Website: macys
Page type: payment
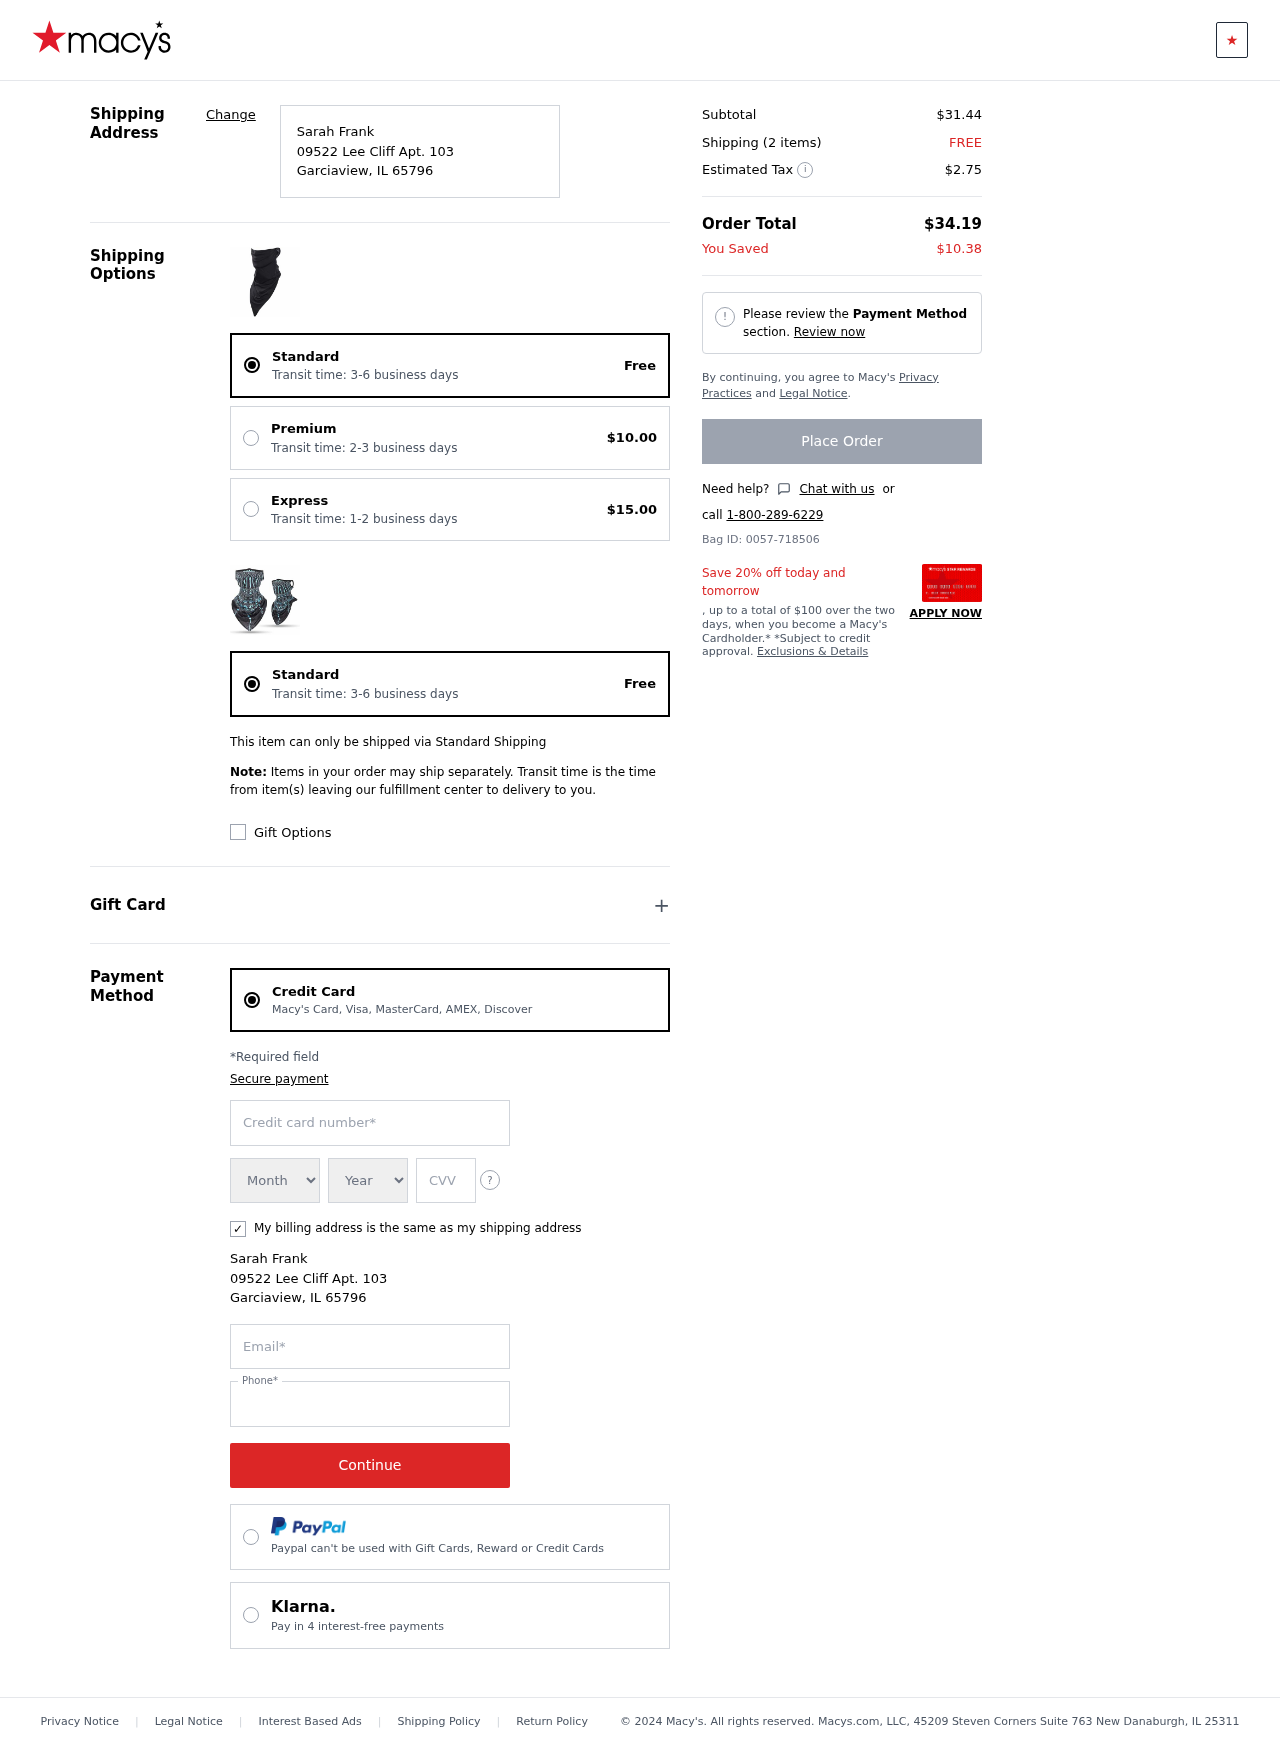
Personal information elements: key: PII_CARD_CVV
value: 736
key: PII_CARD_EXPIRY_MONTH
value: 03
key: PII_CARD_EXPIRY_YEAR
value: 29
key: PII_CARD_NUMBER
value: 6508 3850 4191 0638
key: PII_CITY
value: Garciaview
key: PII_EMAIL
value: sarah.frank@yahoo.com
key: PII_FULLNAME
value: Sarah Frank
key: PII_PHONE
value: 9936426569
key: PII_POSTCODE
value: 65796
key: PII_STATE_ABBR
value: IL
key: PII_STREET
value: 09522 Lee Cliff Apt. 103
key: PII_FULLNAME2
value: Sarah Frank
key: PII_CITY2
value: Garciaview
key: PII_STATE_ABBR2
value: IL
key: PII_POSTCODE_FULL
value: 65796
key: PII_POSTCODE_NUMERIC
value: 65796
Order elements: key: ORDER_DELIVERY_DATE
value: Transit time: 3-6 business days
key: ORDER_SHIPPING_STANDARD
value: Free
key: ORDER_SHIPPING_PREMIUM
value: $10.00
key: ORDER_SHIPPING_EXPRESS
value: $15.00
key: ORDER_DELIVERY_DATE2
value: Transit time: 3-6 business days
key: ORDER_SHIPPING_STANDARD2
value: Free
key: ORDER_SUBTOTAL
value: $31.44
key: ORDER_NUM_ITEMS
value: Shipping (2 items)
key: ORDER_SHIPPING_COST
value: FREE
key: ORDER_TAX
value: $2.75
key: ORDER_TOTAL
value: $34.19
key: ORDER_SAVINGS
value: $10.38
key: ORDER_ID
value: Bag ID: 0057-718506